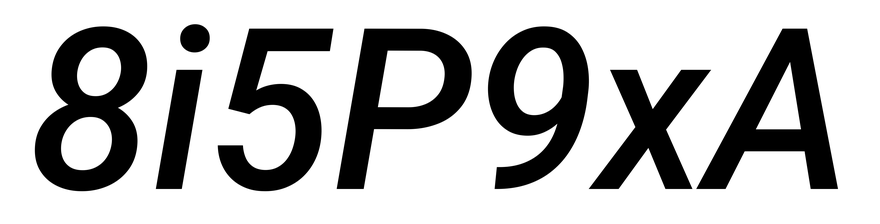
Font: Roboto-Italic_Medium_Italic